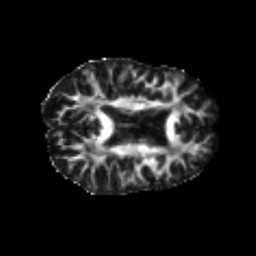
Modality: FA
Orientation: axial
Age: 24
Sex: female
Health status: healthy
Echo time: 0.074 s